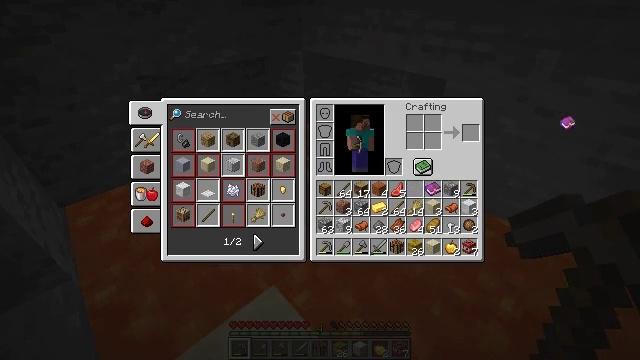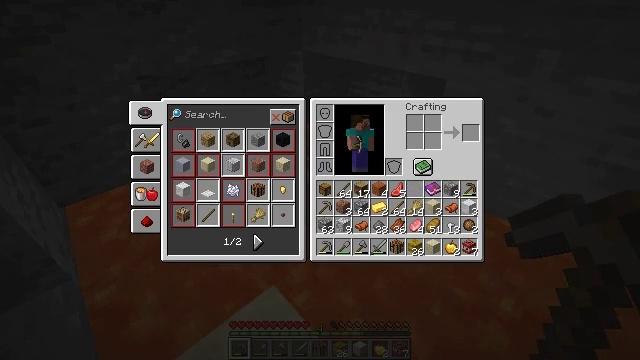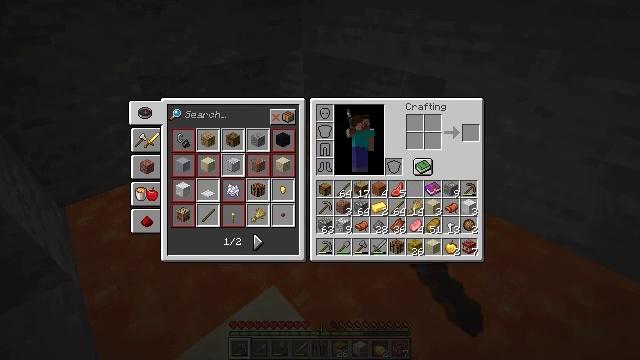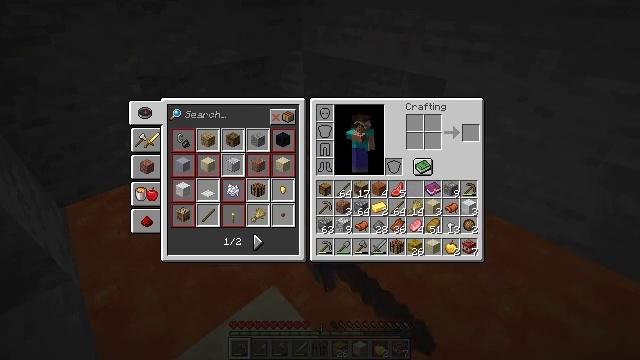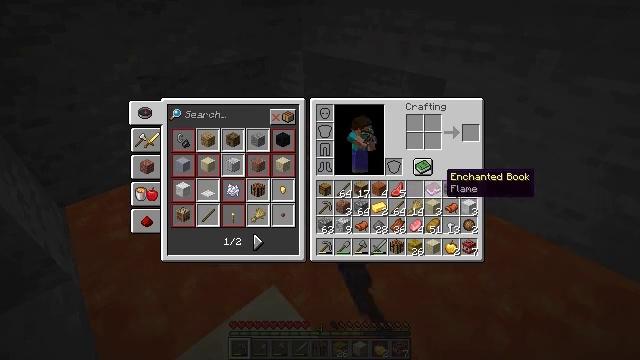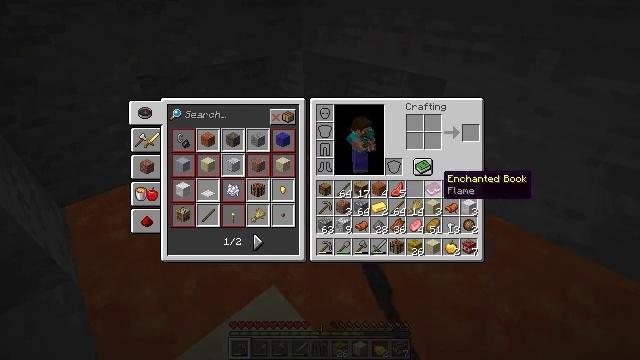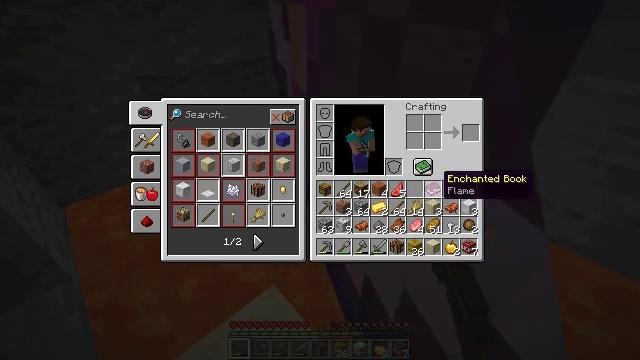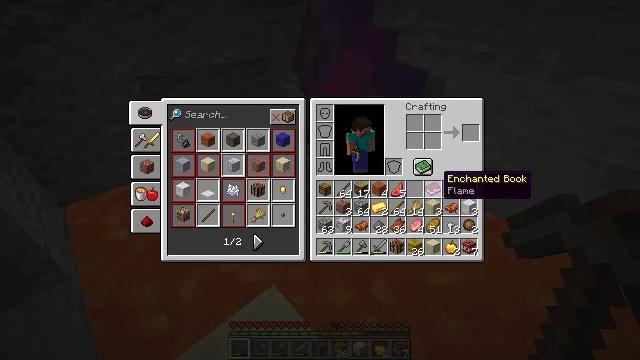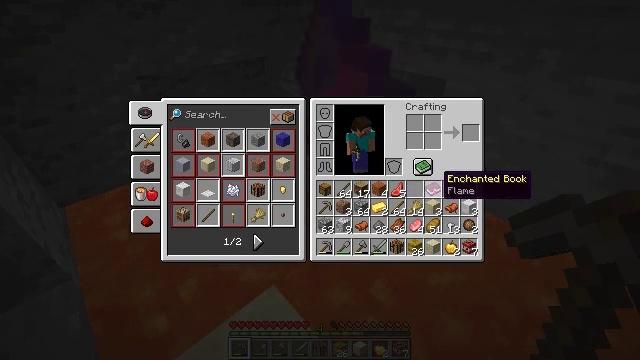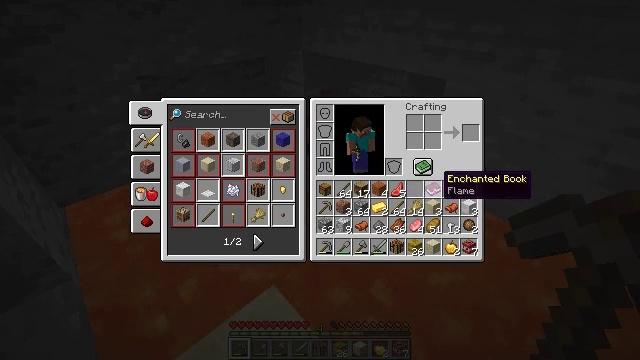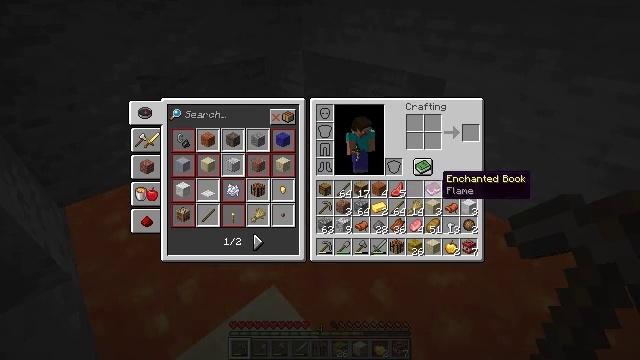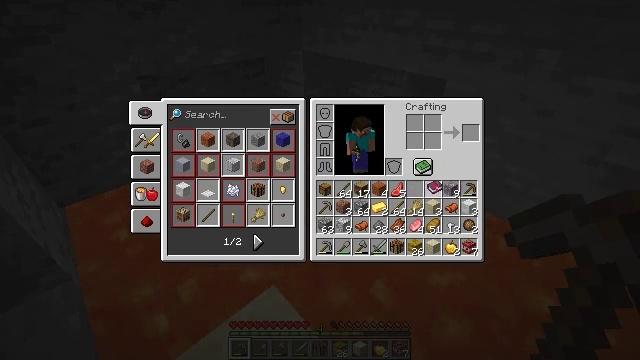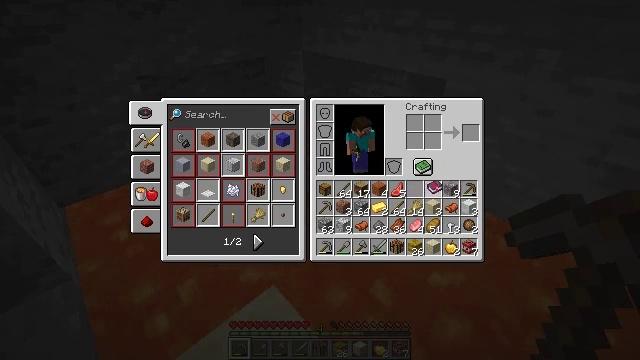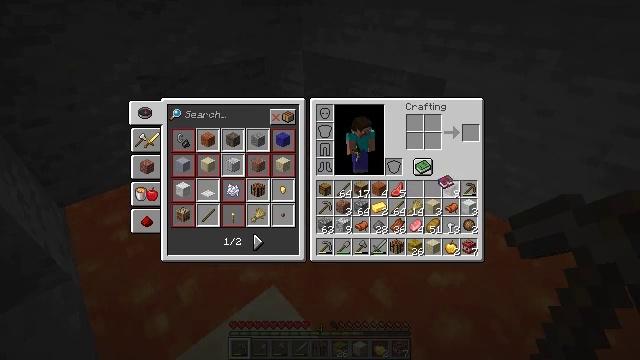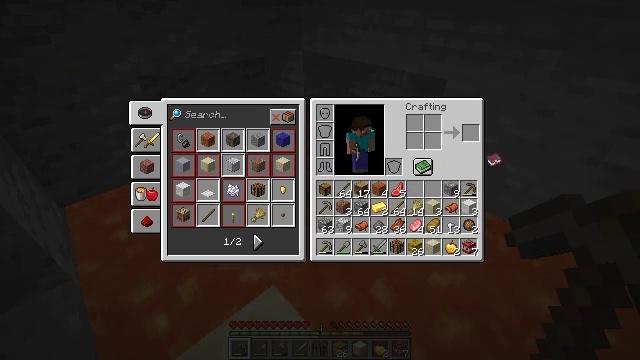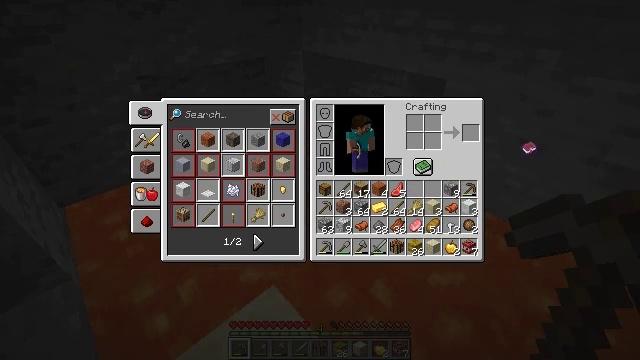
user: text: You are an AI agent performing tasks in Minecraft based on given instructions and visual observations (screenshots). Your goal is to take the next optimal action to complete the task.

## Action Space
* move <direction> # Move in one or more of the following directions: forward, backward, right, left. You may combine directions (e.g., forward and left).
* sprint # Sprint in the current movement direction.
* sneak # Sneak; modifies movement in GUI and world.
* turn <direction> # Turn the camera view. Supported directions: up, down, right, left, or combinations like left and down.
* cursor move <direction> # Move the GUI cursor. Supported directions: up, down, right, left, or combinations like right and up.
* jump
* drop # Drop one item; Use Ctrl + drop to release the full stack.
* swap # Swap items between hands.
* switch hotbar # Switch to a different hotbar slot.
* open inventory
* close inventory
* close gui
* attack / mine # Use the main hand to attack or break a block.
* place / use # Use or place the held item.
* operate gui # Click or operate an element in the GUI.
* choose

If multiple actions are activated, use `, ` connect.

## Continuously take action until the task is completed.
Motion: motion action
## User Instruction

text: Remove an enchanted book from the inventory.
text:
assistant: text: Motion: no_op
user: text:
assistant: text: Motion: cursor move left and down
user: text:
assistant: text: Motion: cursor move left and down
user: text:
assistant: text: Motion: cursor move left and down
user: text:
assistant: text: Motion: no_op
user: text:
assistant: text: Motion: no_op
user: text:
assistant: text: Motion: no_op
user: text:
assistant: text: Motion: no_op
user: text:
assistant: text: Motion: no_op
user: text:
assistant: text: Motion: no_op
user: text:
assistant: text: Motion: operate gui
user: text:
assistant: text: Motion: operate gui
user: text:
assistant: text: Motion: cursor move right, operate gui
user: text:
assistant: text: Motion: cursor move right and up
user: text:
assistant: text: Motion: cursor move right and up
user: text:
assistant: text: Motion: operate gui
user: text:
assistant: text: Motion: operate gui
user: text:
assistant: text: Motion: no_op
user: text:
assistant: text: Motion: no_op
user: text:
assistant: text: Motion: no_op
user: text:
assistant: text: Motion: no_op
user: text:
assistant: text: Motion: no_op
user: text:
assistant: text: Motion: no_op